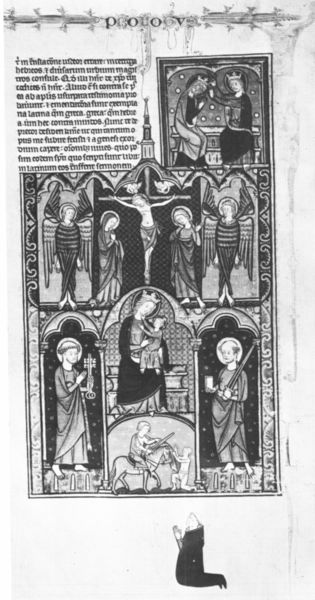
Titel: Bibel (Die Bibel von William aus Devon)
Institution: London, British Library
Schlagwörter: flügel, ausschnitt, fenster, zeichnung, rot, ornament, bibel, johannes, rahmen, kirche, mantel, kind, gotik, krone, esel, pferd, turm, engel, schrift, bilder, rundbogen, könig, buch, kreuz, religion, seite, schwert, text, knien, beten, gebet, ritter, buchseite, heiligenschein, christus, jesus, kreuzigung, mittelalter, bettler, heilige, heilig, maria, madonna, joseph, liturgie, dreipass, martin, apostel, buchmalerei